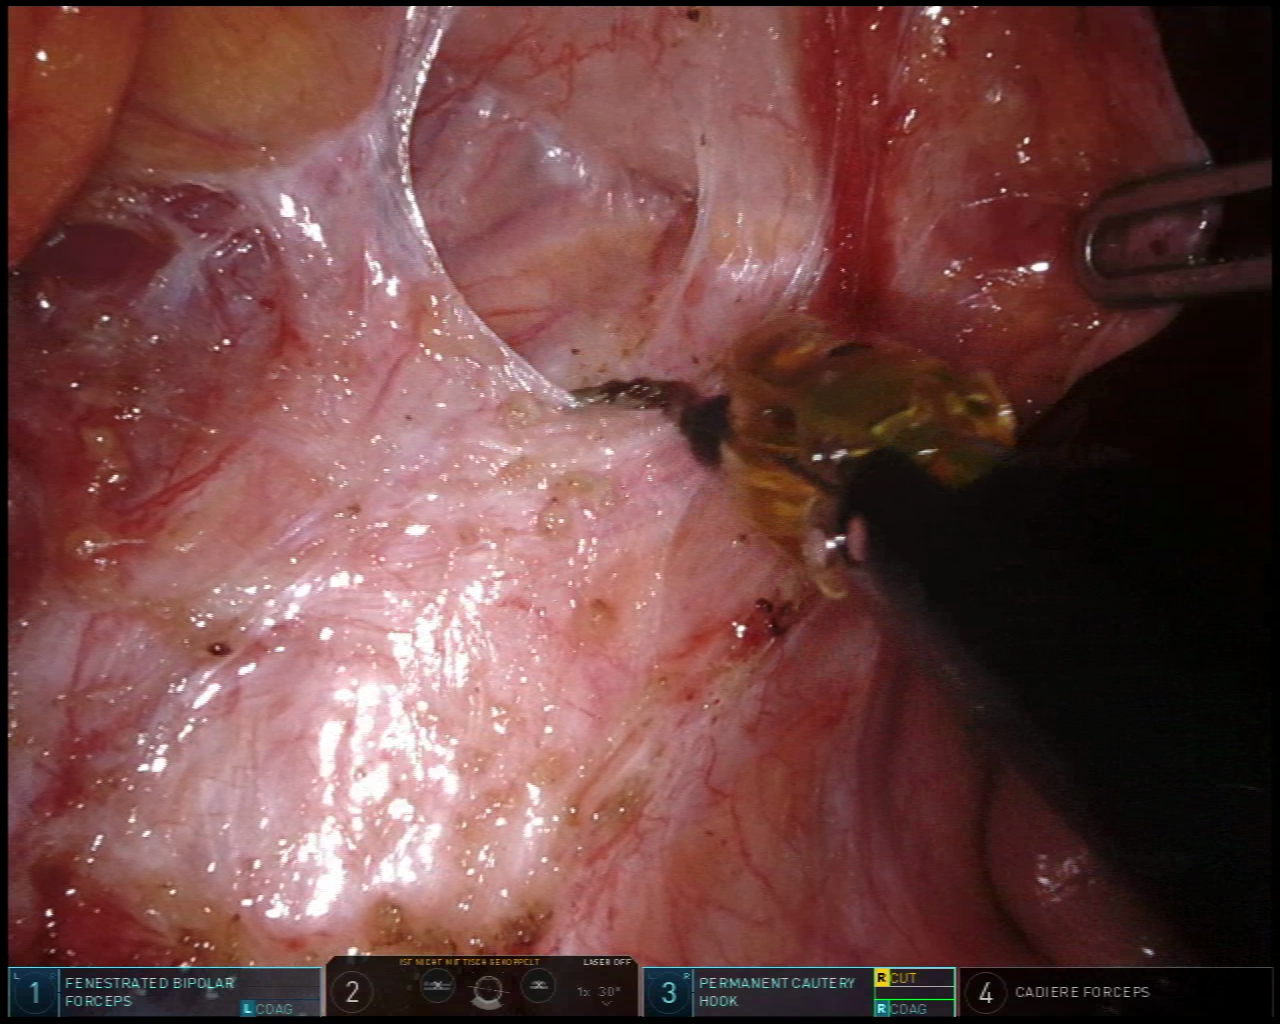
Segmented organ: ureter
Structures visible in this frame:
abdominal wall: no
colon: no
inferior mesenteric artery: no
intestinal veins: no
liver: no
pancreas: no
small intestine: no
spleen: no
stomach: no
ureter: yes
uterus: no
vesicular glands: no